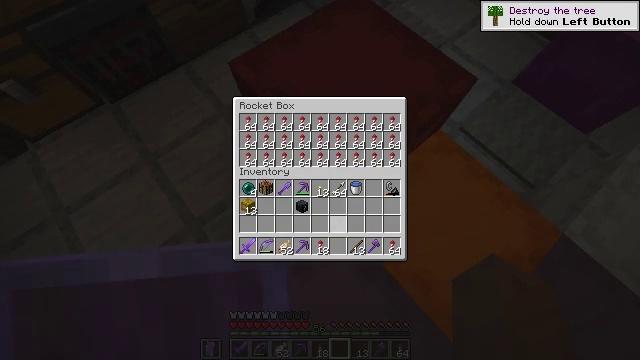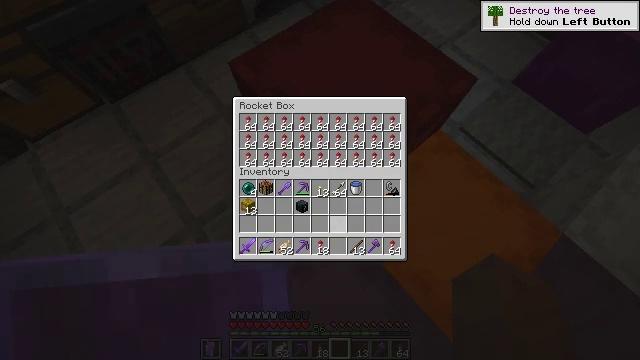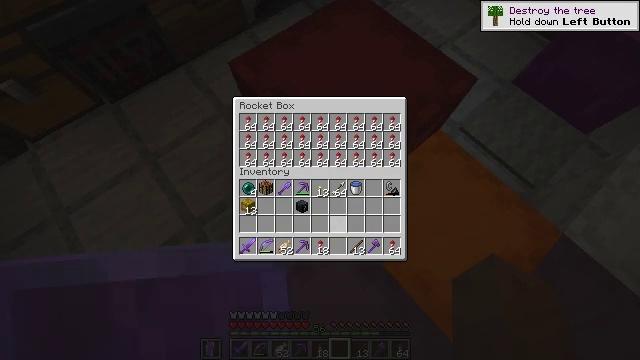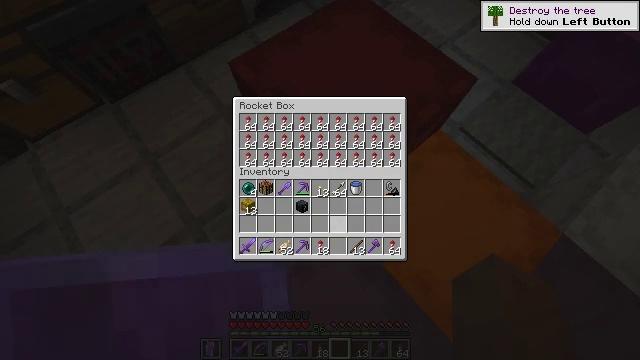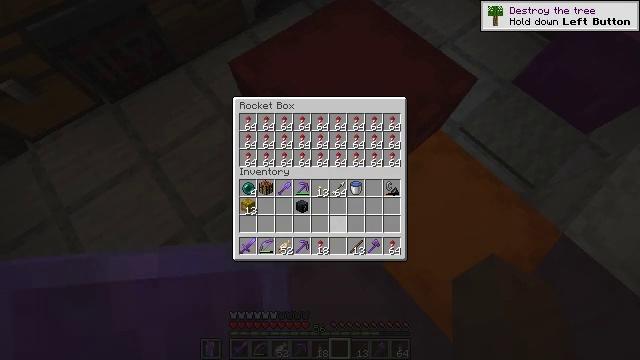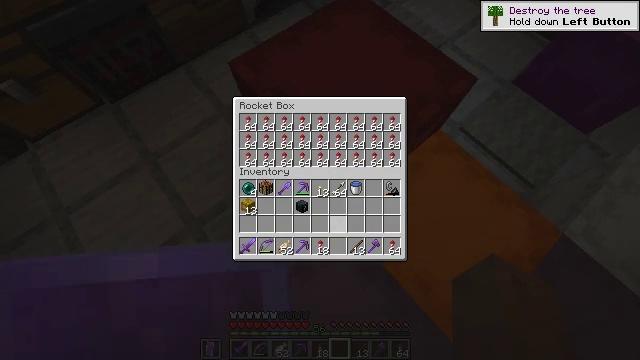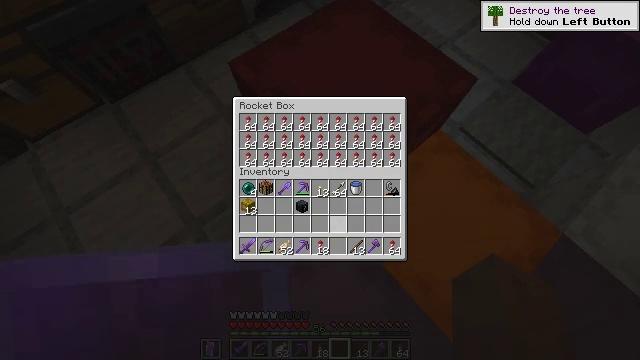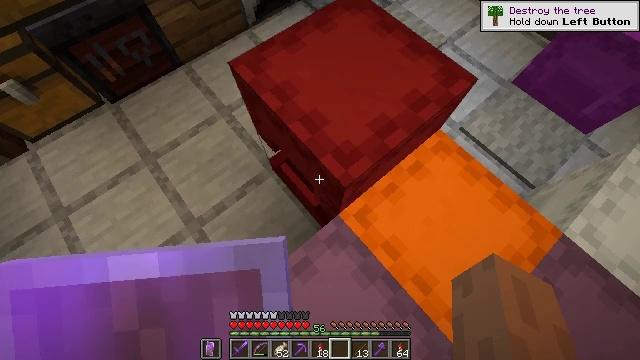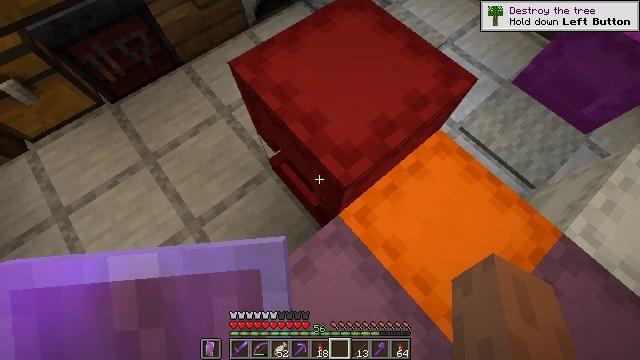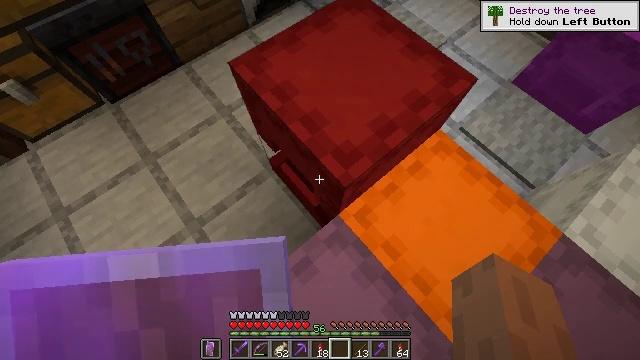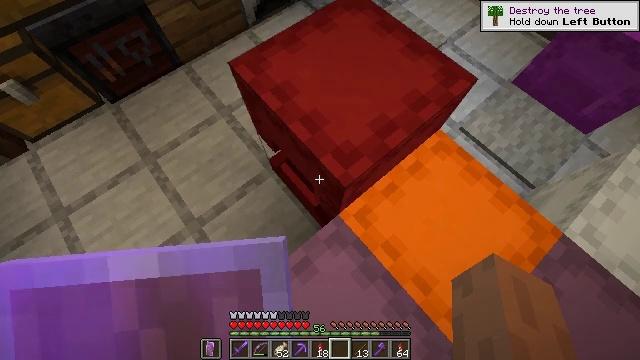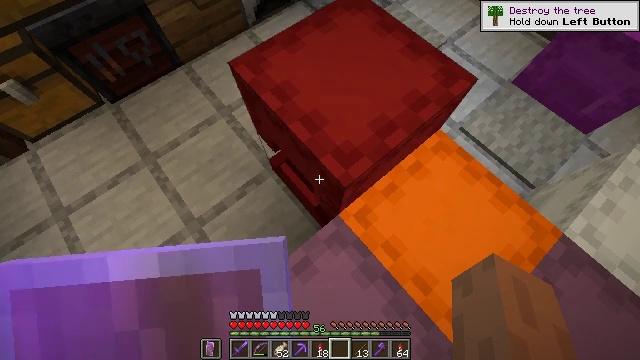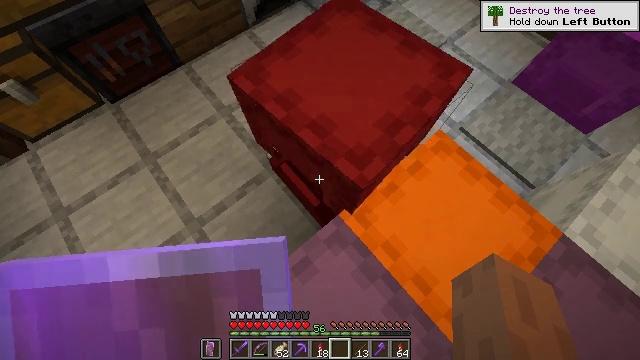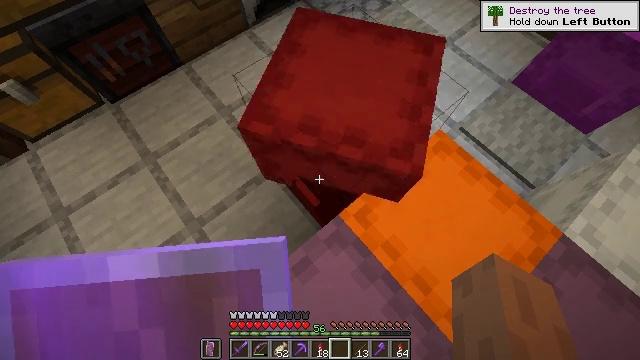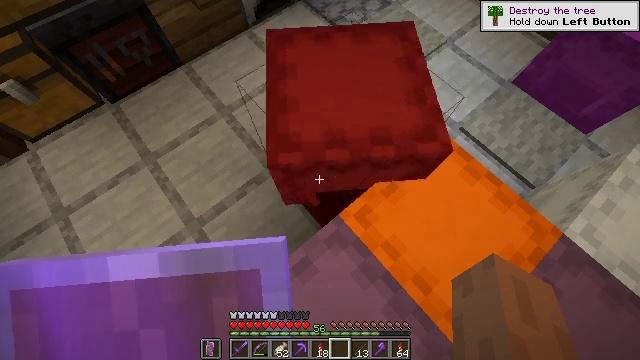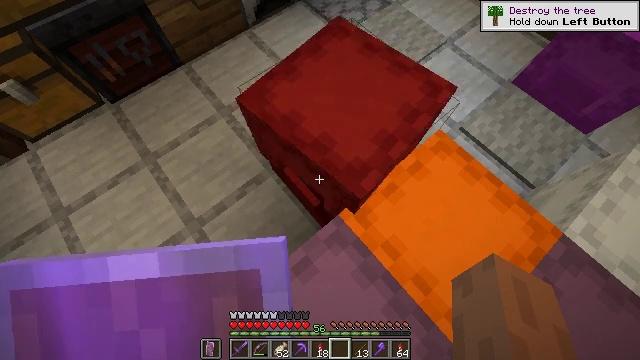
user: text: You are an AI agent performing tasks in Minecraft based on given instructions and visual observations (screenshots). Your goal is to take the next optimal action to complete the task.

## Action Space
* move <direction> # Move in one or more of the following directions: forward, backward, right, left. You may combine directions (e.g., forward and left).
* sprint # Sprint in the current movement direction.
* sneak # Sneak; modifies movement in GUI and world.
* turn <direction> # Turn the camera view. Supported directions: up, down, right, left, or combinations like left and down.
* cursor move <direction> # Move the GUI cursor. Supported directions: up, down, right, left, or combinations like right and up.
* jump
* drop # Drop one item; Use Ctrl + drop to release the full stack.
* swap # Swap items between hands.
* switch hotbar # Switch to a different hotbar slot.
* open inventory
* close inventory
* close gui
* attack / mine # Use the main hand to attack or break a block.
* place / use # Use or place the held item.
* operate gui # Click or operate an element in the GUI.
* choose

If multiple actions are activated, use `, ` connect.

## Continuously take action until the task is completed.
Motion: motion action
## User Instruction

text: Retrieve the items from the red shulker box.
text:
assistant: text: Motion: no_op
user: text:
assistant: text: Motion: no_op
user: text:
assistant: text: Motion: no_op
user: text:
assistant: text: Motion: no_op
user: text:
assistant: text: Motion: no_op
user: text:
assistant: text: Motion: no_op
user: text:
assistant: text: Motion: no_op
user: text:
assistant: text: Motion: no_op
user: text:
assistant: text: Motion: no_op
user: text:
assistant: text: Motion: no_op
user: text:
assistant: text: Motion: no_op
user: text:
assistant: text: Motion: no_op
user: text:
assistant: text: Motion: no_op
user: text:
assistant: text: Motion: no_op
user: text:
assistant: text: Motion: no_op
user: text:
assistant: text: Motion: no_op
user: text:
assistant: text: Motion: no_op
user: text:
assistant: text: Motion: no_op
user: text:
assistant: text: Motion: no_op
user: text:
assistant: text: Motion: no_op
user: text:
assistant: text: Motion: turn left
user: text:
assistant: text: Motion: turn left
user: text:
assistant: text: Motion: no_op
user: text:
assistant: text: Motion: no_op
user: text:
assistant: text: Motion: no_op
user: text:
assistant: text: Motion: no_op
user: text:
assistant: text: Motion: no_op
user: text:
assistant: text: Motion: no_op
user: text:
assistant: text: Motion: no_op
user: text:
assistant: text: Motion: no_op